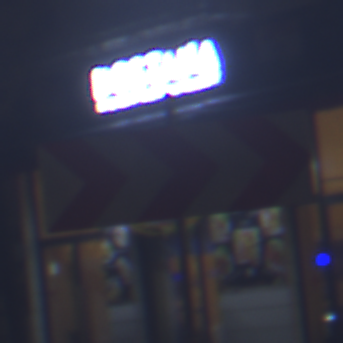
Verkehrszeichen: RichtungstafelnInKurvenGrossLinks
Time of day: Night
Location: Outdoor (Urban)
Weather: Clear
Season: NotSpecified
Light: Artificial